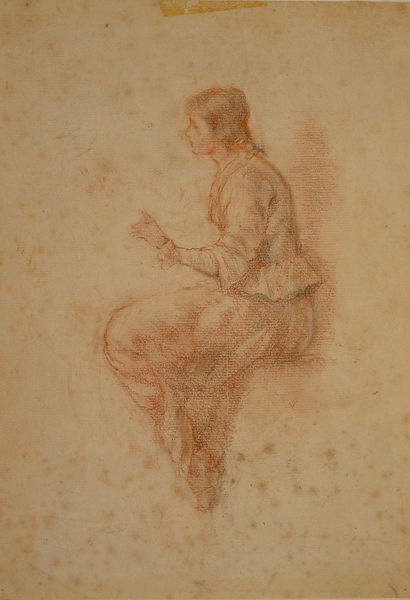
Titel: Woman Seated, Woman Seated
Standort: Amherst (Massachusetts, USA)
Institution: Mead Art Museum, Amherst College
Schlagwörter: red, women, arm, blouse, dress, face, hair, lady, nose, old, painting, portrait, seat, seated, sit, sitting, skirt, talking, woman, yellow, picture, pink, brown, hand, man, girl, head, orange, side, drawing, paper, shadow, chin, sketch, jacket, pose, art, signature, butt, foot, study, pencil, legs, finger, fingers, figure, pale, chalk, shading, canvas, simple, gesture, shirt, sits, body, waiting, point, knee, wait, posed, spots, posture, pretty, stop, air, braid, petticoat, da vinci, speaking, braids, conte, parchment, vintage, damaged, artwork, solitude, dree, mold, scolding, speckled, sympathetic, invisible, chlorocal